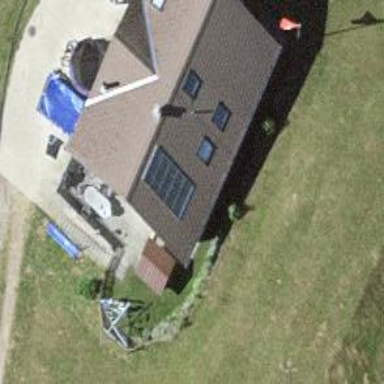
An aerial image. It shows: Solar photovoltaic panel generator.